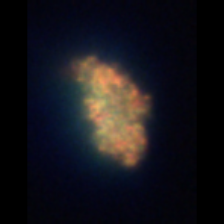
Taxon: Unknown_detritus
Group: Unknown